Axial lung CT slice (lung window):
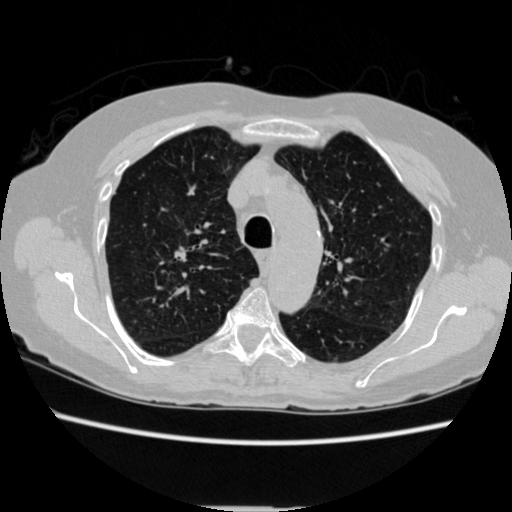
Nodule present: no